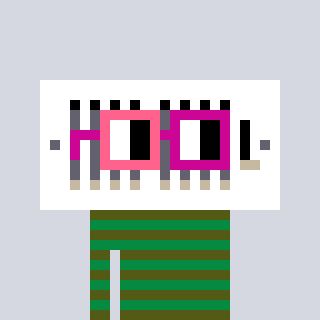
a pixel art character with square pink and red glasses, a vent-shaped head and a green-colored body on a cool background